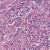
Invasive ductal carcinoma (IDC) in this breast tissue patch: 1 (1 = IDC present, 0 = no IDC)